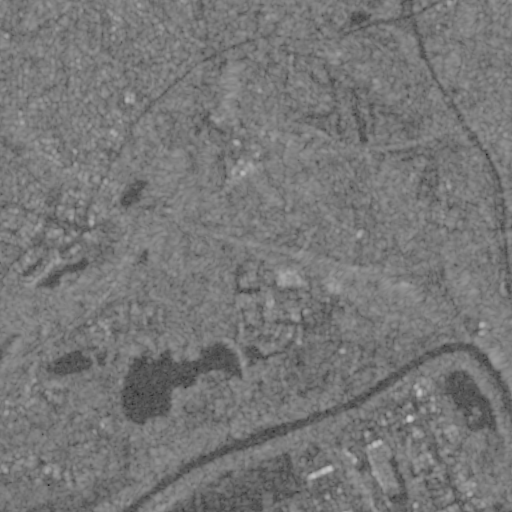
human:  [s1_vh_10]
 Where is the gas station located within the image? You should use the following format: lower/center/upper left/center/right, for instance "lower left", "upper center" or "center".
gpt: The gas station is located in the center left of the image.
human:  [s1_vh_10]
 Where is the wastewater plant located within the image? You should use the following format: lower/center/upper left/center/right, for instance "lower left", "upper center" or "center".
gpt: The wastewater plant is located in the center left of the image.
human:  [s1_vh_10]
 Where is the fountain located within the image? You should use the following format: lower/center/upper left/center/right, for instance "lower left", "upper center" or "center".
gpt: The fountain is located in the upper right of the image.
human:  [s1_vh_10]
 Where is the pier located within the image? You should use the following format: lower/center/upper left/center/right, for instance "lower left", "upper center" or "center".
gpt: The pier is located in the lower center of the image.
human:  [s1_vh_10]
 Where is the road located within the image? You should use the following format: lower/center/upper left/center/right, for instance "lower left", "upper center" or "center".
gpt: There is no road in the image.

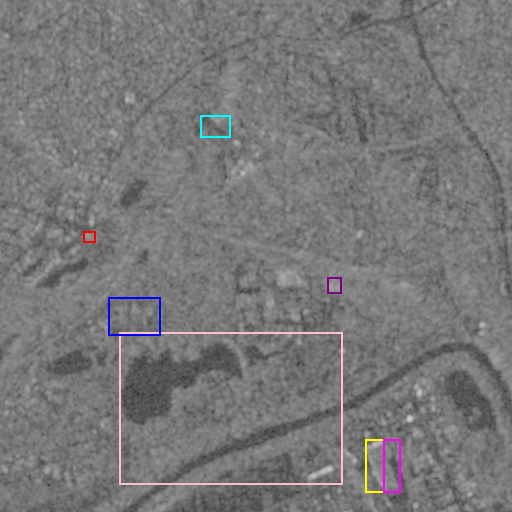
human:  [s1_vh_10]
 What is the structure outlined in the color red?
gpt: The structure outlined in red is a gas station.
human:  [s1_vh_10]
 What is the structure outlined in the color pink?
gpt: The structure outlined in pink is a park.
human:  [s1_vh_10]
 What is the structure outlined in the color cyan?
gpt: The structure outlined in cyan is a parking lot.
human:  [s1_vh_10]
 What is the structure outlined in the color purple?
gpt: The structure outlined in purple is a power substation.
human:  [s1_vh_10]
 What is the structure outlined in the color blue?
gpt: The structure outlined in blue is a wastewater plant.
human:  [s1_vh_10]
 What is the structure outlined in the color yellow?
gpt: The structure outlined in yellow is a building.
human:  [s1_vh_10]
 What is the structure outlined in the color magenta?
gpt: The structure outlined in magenta is a building.
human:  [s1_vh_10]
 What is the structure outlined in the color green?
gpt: There is no green outline.